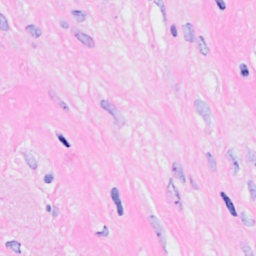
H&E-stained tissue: Breast